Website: home-depot
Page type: customer-info-address
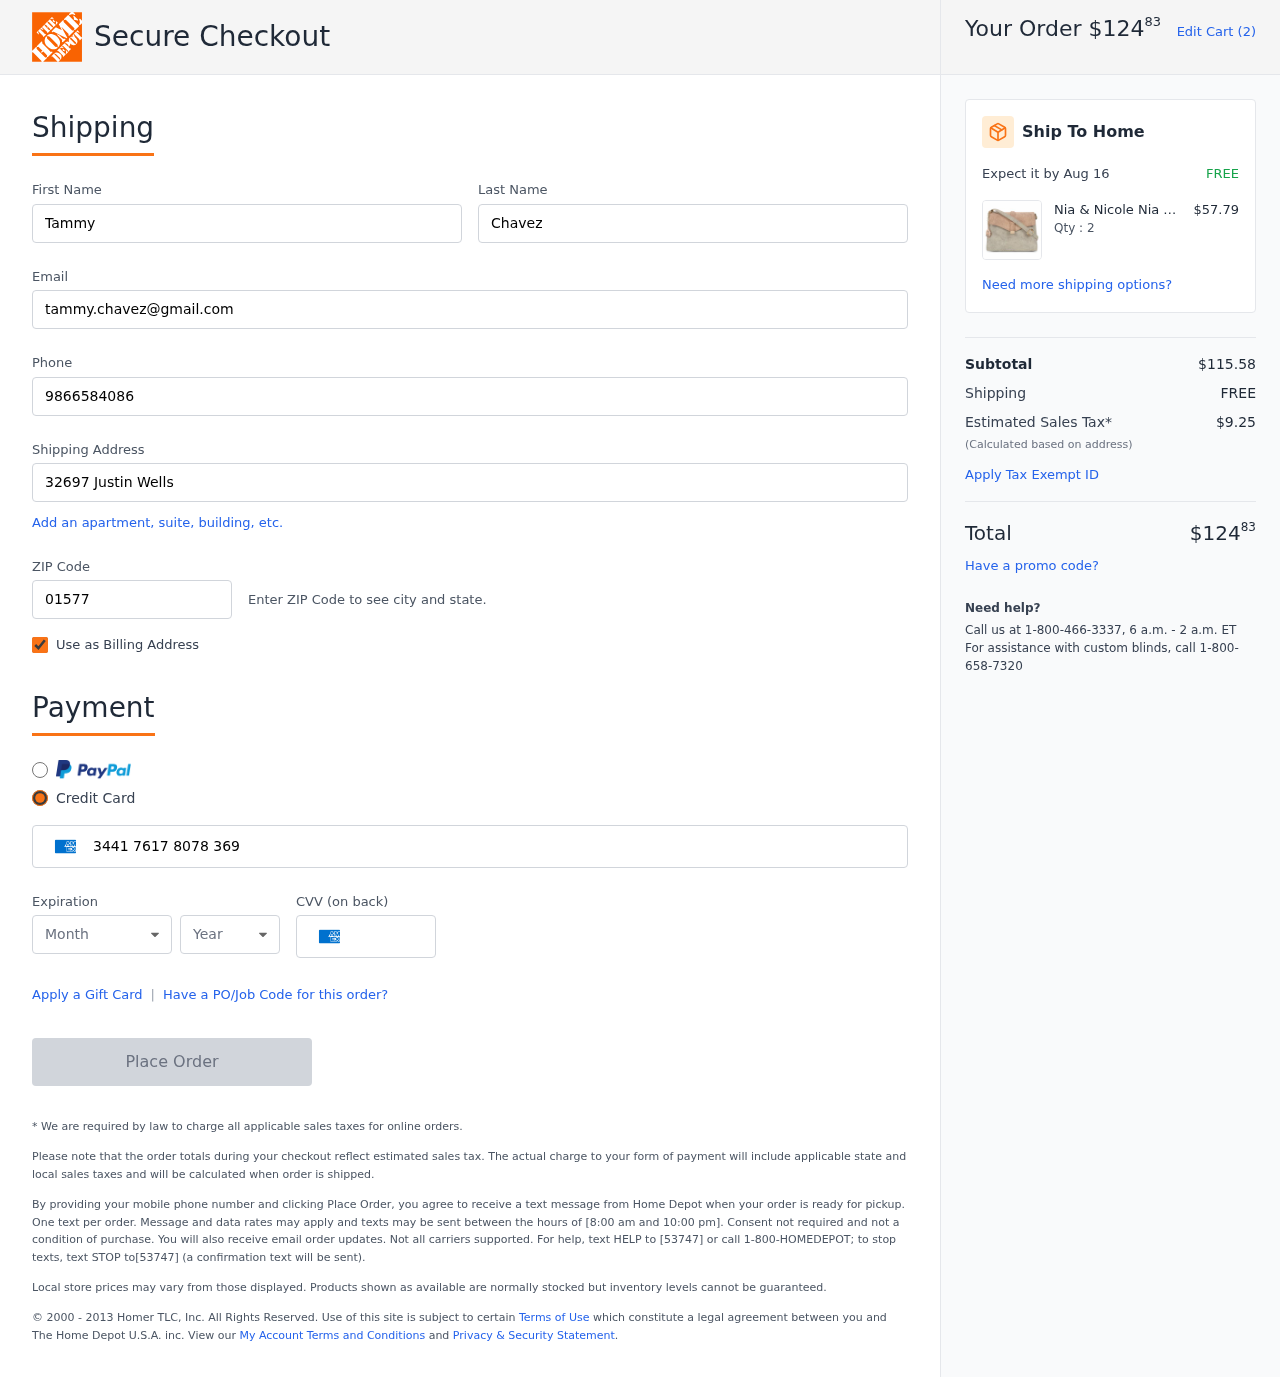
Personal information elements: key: PII_CARD_CVV
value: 6040
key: PII_CARD_EXPIRY_MONTH
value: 10
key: PII_CARD_EXPIRY_YEAR
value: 29
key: PII_CARD_NUMBER
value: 3441 7617 8078 369
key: PII_EMAIL
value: tammy.chavez@gmail.com
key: PII_FIRSTNAME
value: Tammy
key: PII_LASTNAME
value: Chavez
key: PII_PHONE
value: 9866584086
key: PII_POSTCODE
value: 01577
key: PII_STREET
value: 32697 Justin Wells
Product elements: key: PRODUCT1_BRAND
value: Nia & Nicole
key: PRODUCT1_NAME
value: Nia & Nicole Women's Sling Bag (Ivory, Peach)
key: PRODUCT1_NAME
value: Nia & Nicole Women's...
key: PRODUCT1_PRICE
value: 57.79
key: PRODUCT1_QUANTITY
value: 2
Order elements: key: ORDER_TOTAL
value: $12483
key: ORDER_NUM_ITEMS
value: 2
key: ORDER_DELIVERY_DATE
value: Aug 16
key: ORDER_SUBTOTAL
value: $115.58
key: ORDER_SHIPPING_COST
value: FREE
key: ORDER_TAX
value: $9.25